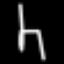
Label: chair